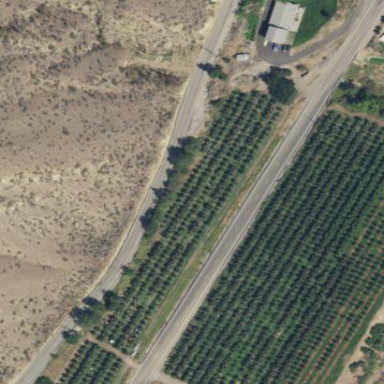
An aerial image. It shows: Orchard.